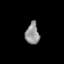
Tissue: lung
Cell type: Myeloid cells
Senescence score: 0.5606
Nuclear area (px): 294
Mean DAPI intensity: 143.878